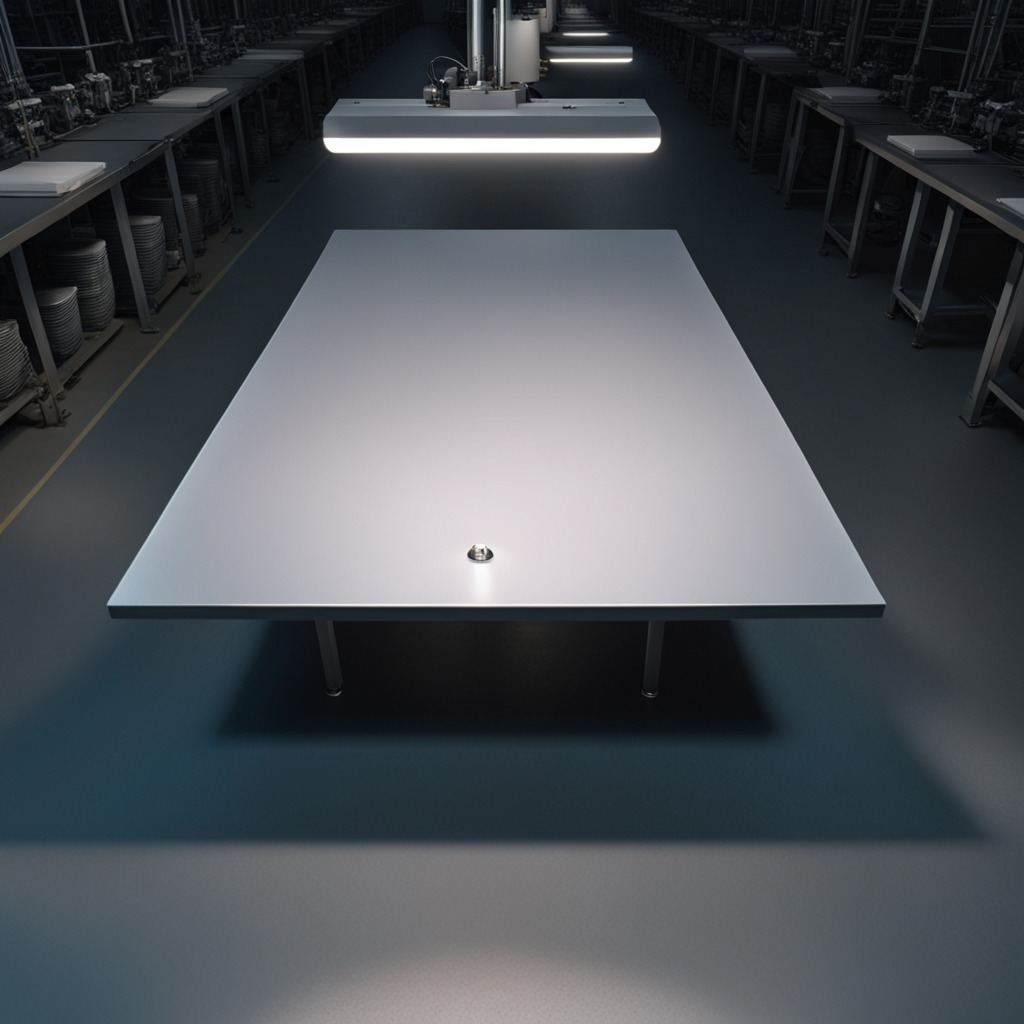
A metal nut is lying on a clean empty table in a basement in the evening soft directional lighting on the tabletop realistic grain studio-quality clarity centered framing